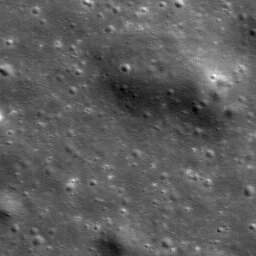
Host type: background_regolith
Lunar coordinates: latitude nan, longitude nan